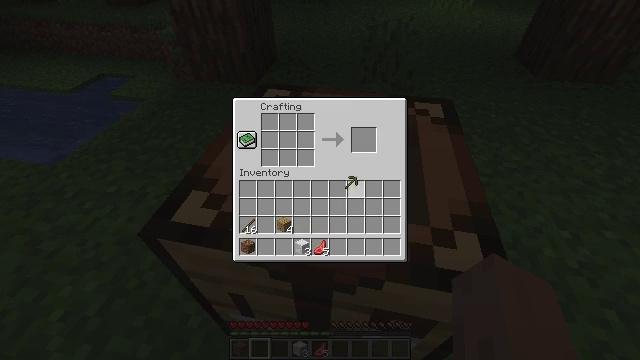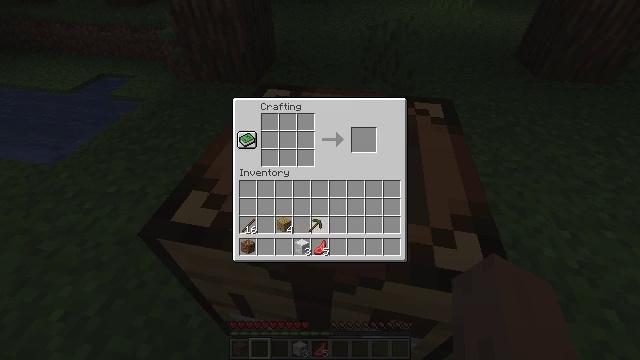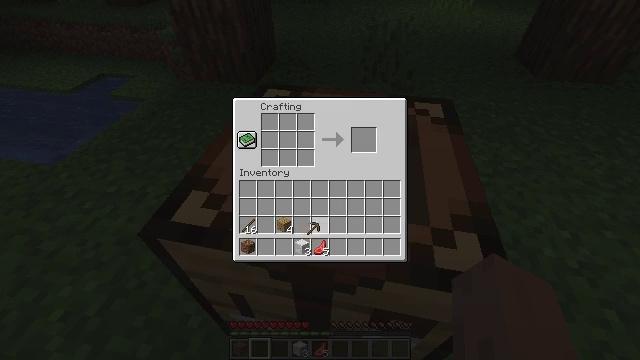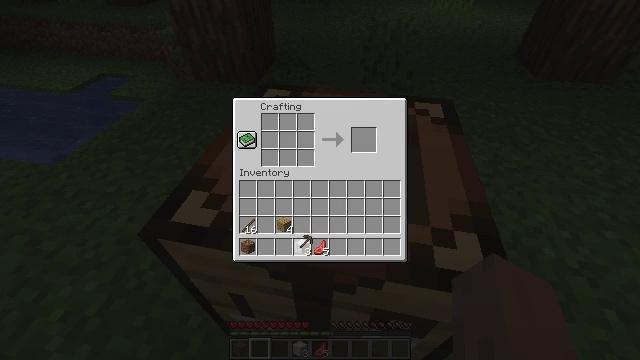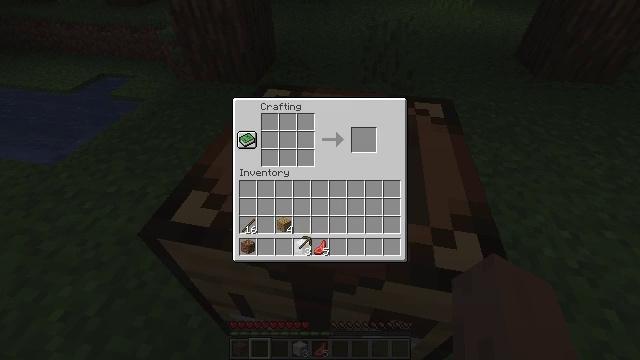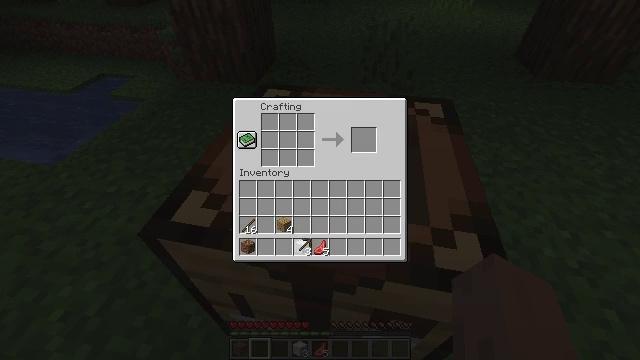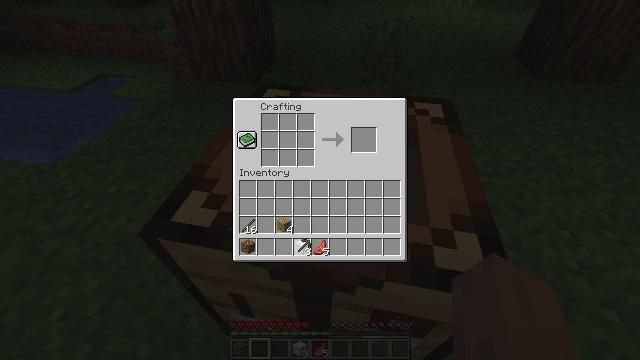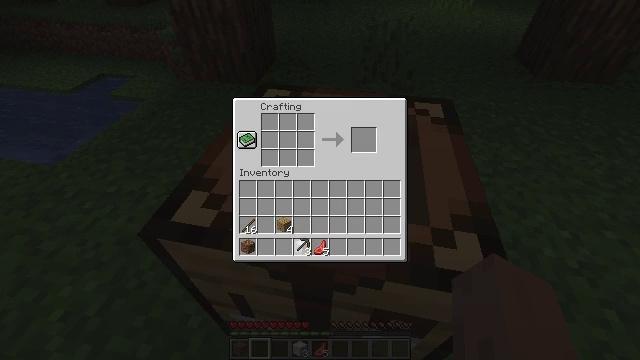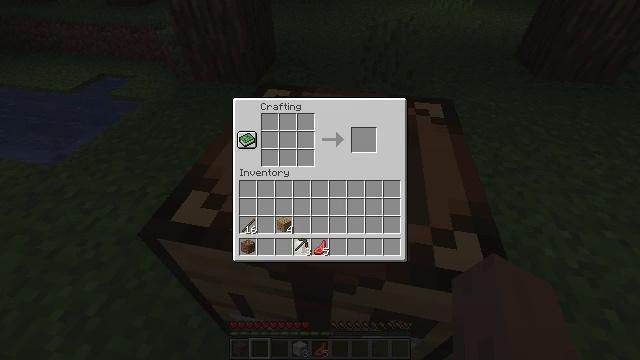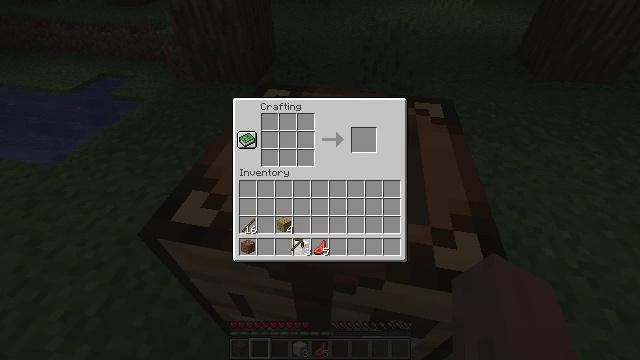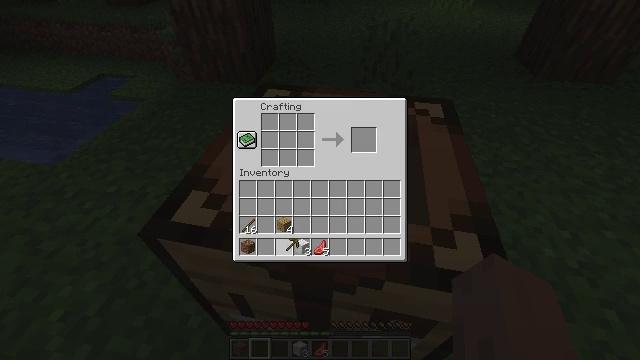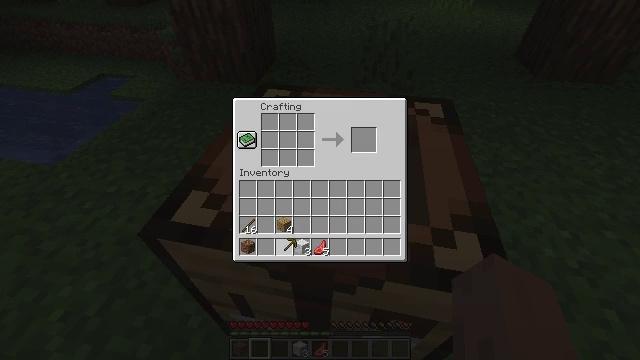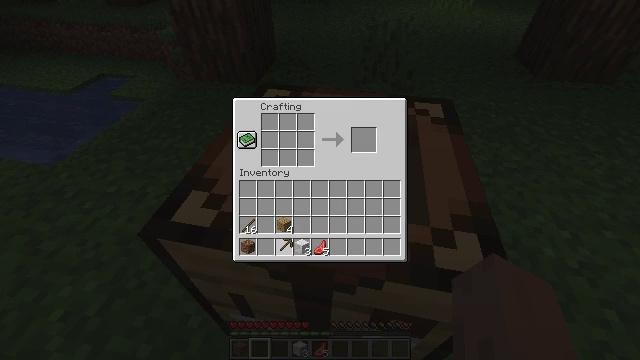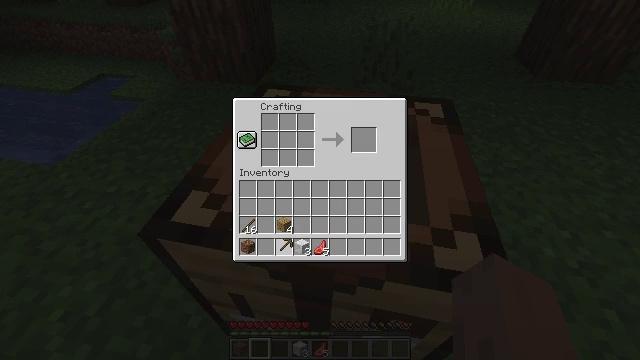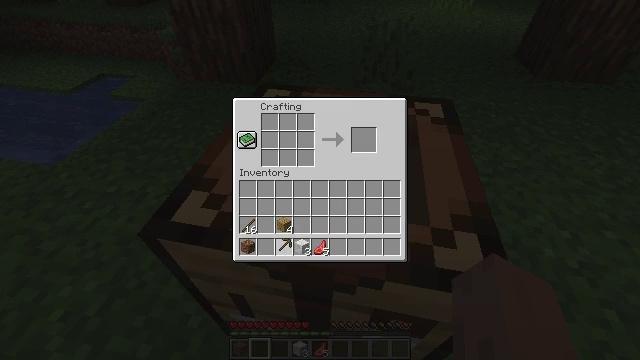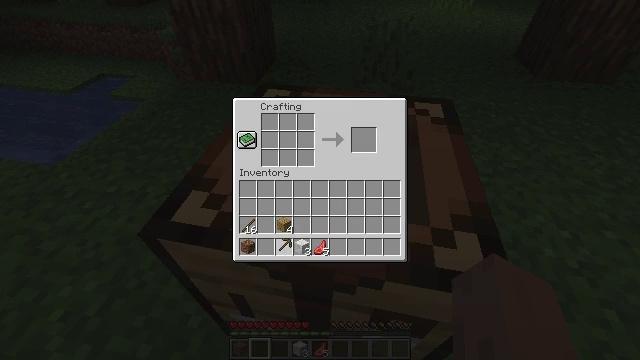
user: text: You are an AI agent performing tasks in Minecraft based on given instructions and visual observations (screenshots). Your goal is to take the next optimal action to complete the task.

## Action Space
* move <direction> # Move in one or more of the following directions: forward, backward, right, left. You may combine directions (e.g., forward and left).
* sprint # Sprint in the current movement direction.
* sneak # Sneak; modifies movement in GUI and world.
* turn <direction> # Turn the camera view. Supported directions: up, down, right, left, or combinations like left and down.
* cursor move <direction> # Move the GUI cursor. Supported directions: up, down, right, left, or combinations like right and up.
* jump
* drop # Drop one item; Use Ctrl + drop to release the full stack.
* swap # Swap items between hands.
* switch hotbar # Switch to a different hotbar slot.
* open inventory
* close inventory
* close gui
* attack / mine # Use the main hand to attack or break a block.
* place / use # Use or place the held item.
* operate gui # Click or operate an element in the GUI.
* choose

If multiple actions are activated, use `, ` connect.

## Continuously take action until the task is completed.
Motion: motion action
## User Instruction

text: Left click on the crafting table
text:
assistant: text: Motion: cursor move left and down, open gui
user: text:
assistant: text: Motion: no_op
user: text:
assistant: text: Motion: cursor move left and down
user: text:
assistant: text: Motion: no_op
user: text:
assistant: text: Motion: no_op
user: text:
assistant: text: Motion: no_op
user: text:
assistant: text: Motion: no_op
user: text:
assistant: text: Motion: no_op
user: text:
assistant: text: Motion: no_op
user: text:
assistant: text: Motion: no_op
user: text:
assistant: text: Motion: no_op
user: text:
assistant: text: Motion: no_op
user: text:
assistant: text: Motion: no_op
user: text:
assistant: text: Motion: no_op
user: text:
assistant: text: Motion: no_op
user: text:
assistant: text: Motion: operate gui
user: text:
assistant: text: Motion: operate gui
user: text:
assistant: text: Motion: operate gui
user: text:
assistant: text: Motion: operate gui
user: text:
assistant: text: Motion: no_op
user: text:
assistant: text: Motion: no_op
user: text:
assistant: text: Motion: no_op
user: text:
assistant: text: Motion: no_op
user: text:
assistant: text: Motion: no_op
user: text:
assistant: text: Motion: no_op
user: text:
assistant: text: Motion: no_op
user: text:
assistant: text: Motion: cursor move right
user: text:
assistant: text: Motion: cursor move right
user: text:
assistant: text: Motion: turn right, close gui
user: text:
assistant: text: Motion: turn right, open inventory